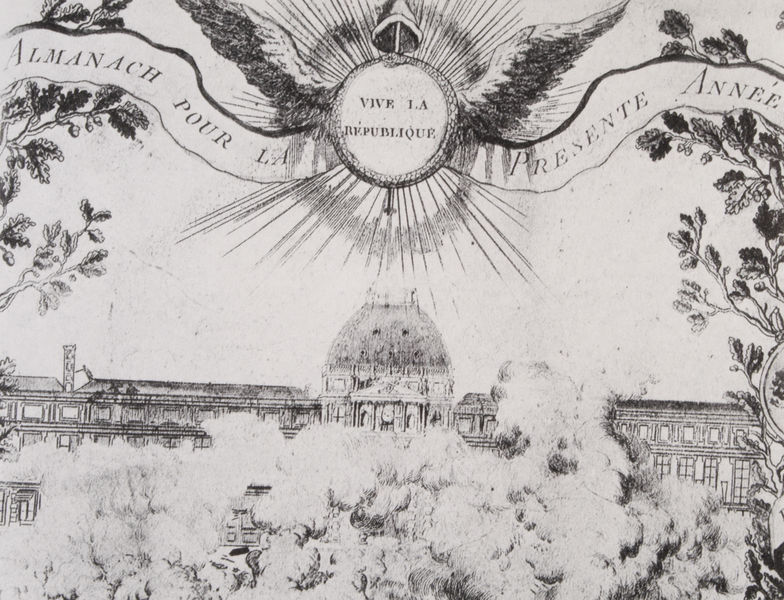
Titel: Es lebe die Republik. Geflügelter Schlangenring mit Freiheitshut auf Stange. Titelblatt des Almanachs auf das erste Jahr der Republik. (Ausschnitt)
Standort: Paris
Institution: Musée Carnavalet
Schlagwörter: baum, blätter, feuer, flügel, himmel, laub, weiß, wolken, bäume, landschaft, äste, fenster, frankreich, grau, hell, hut, laterne, licht, paris, schwarz, skizze, zeichnung, blüten, dach, gebäude, haus, park, schloss, wolke, mütze, architektur, band, federn, gefieder, portrait, ast, häuser, strauch, wind, zweige, busch, büsche, gebüsch, kirche, qualm, rauch, sonne, boden, blatt, front, potrait, kamin, kreis, schornstein, turm, garten, schrift, ansicht, fassade, dächer, dunst, grafik, graphik, hecke, linien, schriftzug, französisch, kuppel, banner, zerstörung, papst, detail, inschrift, tusche, buch, münchen, palast, strahlen, druck, druckgraphik, schwarzweiss, druckgrafik, radierung, stich, seite, illustration, revolution, text, buchstaben, staub, titelblatt, helm, entwurf, kranz, wappen, lichtstrahlen, büme, residenz, eiche, plan, eichen, emblem, kupferstich, gloriole, geflügelt, louvre, bau, französische revolution, jakobiner, gewölk, republik, republique, banderole, bauwerk, palais, versailles, gruss, versaille, lateinisch, motto, würzburg, kuppeö, zeicnung, palas, bebäude, pur, spruchband, schriftband, kalender, eichenlaub, strahlenkranz, eichel, eichenblätter, justizpalast, schlß, wirbeln, eicheln, france, einen, vive, bandarole, pour, jakobinermütze, print, almanach, année, eichneblätter, es lebe frankreich, jahrbuch, jahresalmanach, kann das bild nicht sehen, presente, presente annee, republick, vive la republique, eicenlaub, la, epublique